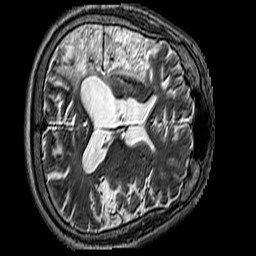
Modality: T2w
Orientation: axial
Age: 58
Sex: male
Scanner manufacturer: siemens
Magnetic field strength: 3 T
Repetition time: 3.2 s
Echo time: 0.212 s